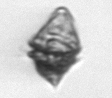
Label: Kryptoperidinium_triquetrum